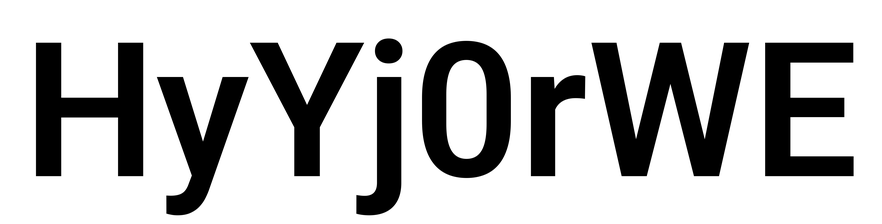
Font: Roboto_SemiBold